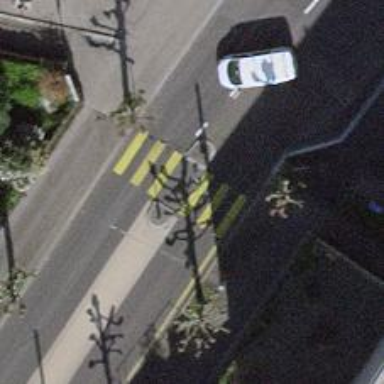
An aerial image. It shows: Uncontrolled crossing with central island on the road.